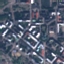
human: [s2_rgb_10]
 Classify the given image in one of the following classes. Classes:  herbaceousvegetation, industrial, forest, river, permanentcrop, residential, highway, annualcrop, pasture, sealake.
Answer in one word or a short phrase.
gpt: Residential